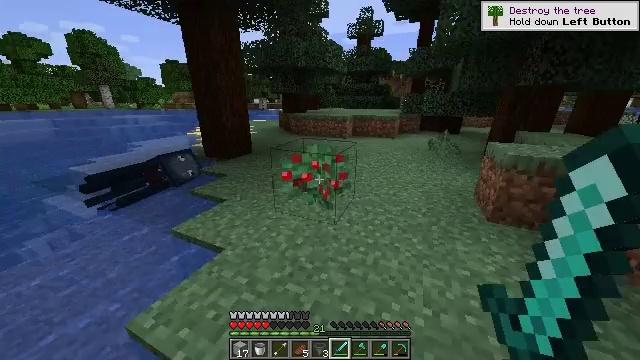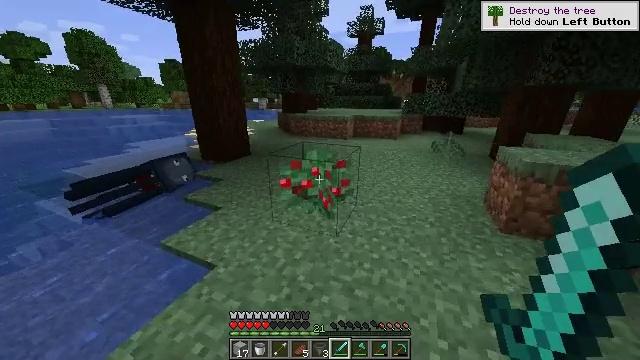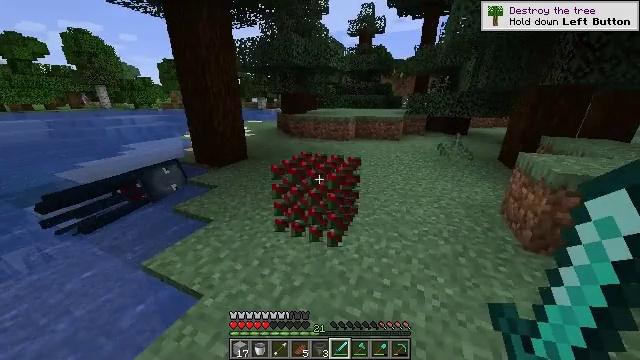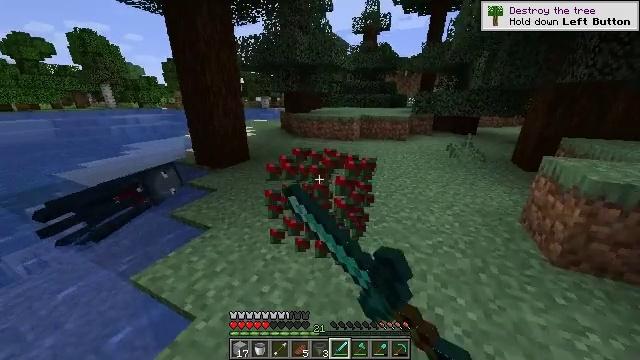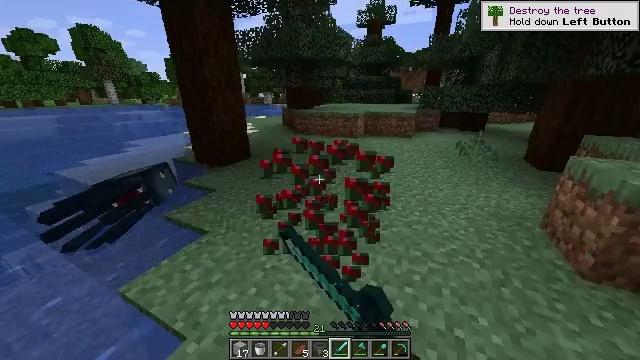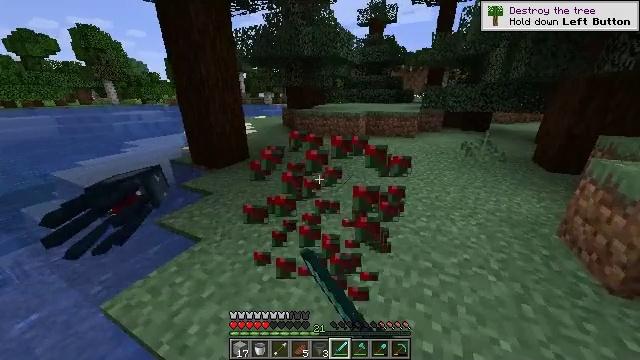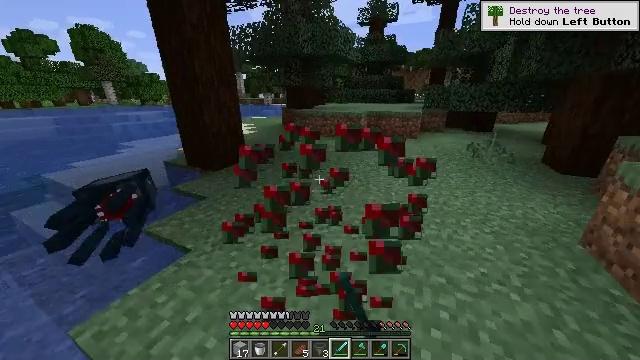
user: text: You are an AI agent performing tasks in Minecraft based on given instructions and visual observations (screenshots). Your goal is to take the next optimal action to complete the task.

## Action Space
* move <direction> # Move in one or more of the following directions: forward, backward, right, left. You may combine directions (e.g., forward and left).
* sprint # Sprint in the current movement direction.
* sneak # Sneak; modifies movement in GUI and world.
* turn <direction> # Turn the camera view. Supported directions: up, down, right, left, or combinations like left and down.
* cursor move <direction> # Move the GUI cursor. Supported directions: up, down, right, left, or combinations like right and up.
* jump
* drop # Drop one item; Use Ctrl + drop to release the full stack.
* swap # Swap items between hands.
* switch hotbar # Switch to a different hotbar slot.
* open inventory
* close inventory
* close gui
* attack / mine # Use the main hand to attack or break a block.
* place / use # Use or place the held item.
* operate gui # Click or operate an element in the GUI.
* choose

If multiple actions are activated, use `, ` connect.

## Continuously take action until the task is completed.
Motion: motion action
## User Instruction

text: Harvest sweet berries by mining the bush.
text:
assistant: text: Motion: move forward
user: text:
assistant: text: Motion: move forward, attack / mine
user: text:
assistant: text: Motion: move forward, attack / mine
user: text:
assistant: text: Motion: move forward, turn down, attack / mine
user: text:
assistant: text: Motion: move forward
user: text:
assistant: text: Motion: move forward
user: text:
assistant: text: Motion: no_op